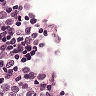
Metastatic tissue present: yes